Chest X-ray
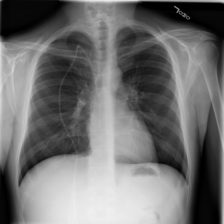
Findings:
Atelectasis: negative
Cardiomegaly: negative
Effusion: negative
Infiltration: negative
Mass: negative
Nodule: negative
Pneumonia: negative
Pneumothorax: negative
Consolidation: negative
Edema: negative
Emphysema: negative
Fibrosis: negative
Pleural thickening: negative
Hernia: negative